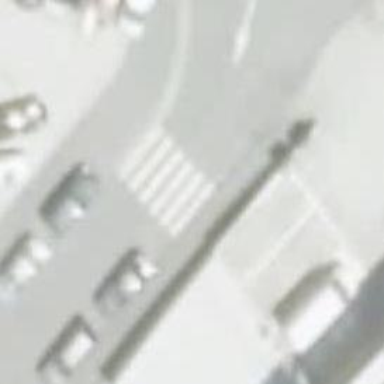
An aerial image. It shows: Uncontrolled zebra crossing on the road.